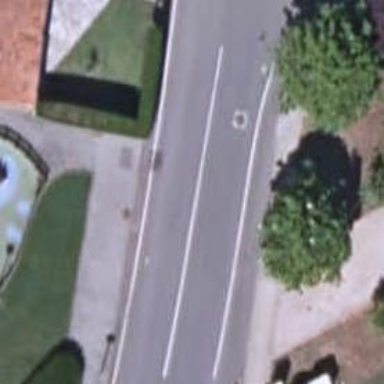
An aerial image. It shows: Residential road.